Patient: sex F, age 83
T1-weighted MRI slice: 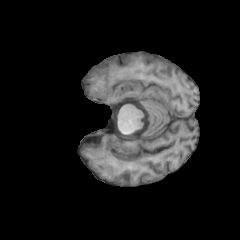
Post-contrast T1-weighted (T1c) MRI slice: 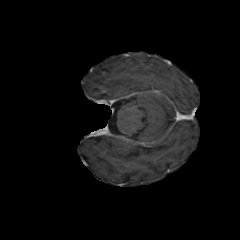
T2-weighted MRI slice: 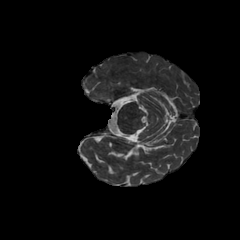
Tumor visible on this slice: no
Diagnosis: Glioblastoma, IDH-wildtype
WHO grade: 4